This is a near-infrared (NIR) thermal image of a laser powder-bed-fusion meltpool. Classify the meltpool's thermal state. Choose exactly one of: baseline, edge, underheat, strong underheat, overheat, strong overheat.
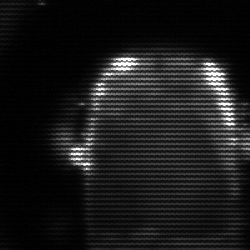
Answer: baseline